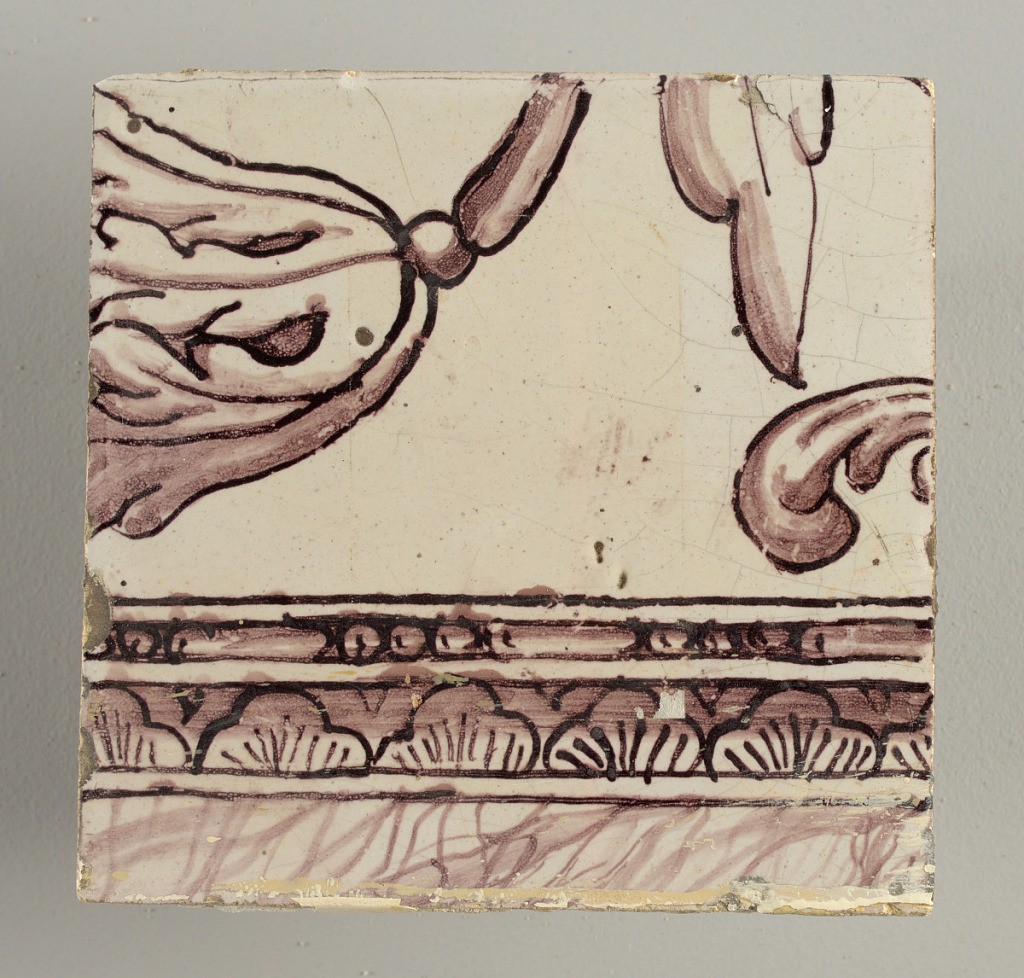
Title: Wall facing
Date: ca. 1725
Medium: tin-glazed earthenware, underglaze
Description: Two vertical rectangles, twenty-three tiles high.  A) Nine tiles wide at top; seven tiles wide at bottom.  B) Ten and one-half tiles wide.

Arabesque design of foliage.  A) with centered figure of Justice under a canopy.  B) with centered urn.